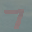
Label: 7